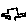
Label: car